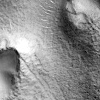
Atmospheric dust classification: not_dusty